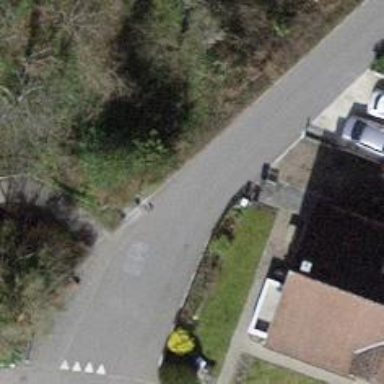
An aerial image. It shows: Residential road with asphalt surface.